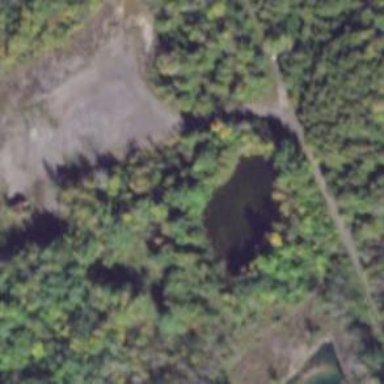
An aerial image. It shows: Quarry area.